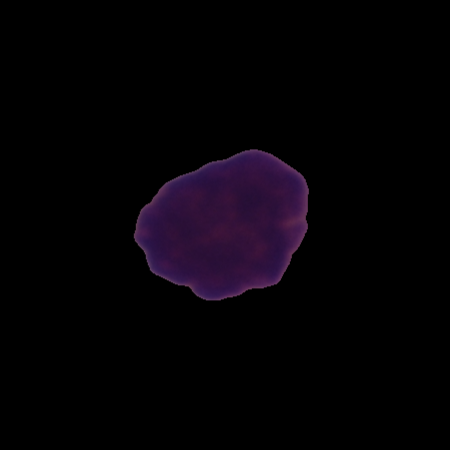
Label: healthy